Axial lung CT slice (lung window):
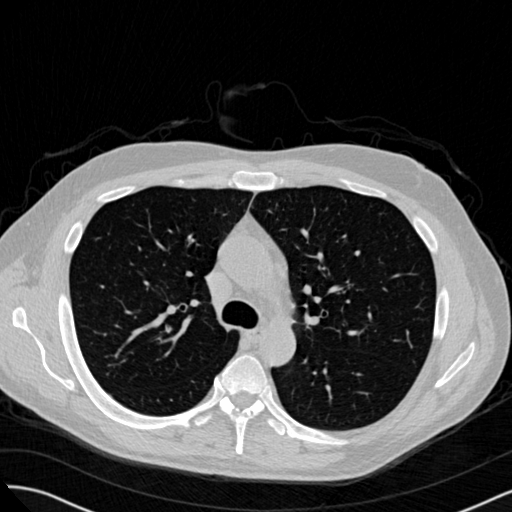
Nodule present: no